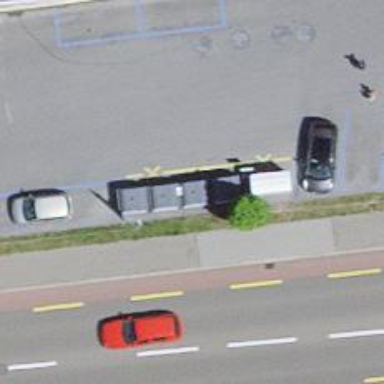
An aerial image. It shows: Recycling container for recycling.